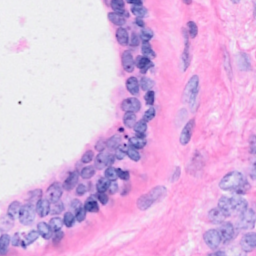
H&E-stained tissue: Breast